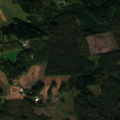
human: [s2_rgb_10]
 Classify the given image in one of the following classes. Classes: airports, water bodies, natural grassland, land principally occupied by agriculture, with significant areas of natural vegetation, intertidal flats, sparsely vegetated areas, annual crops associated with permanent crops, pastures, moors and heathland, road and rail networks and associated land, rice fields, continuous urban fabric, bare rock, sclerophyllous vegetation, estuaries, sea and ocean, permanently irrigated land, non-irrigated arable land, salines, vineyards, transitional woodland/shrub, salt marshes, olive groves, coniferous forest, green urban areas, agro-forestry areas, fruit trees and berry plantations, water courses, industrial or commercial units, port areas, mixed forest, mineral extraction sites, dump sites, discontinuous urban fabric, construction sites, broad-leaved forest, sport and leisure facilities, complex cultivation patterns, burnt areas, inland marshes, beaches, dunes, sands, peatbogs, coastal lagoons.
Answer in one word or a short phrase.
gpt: land principally occupied by agriculture, with significant areas of natural vegetation, coniferous forest, mixed forest, transitional woodland/shrub